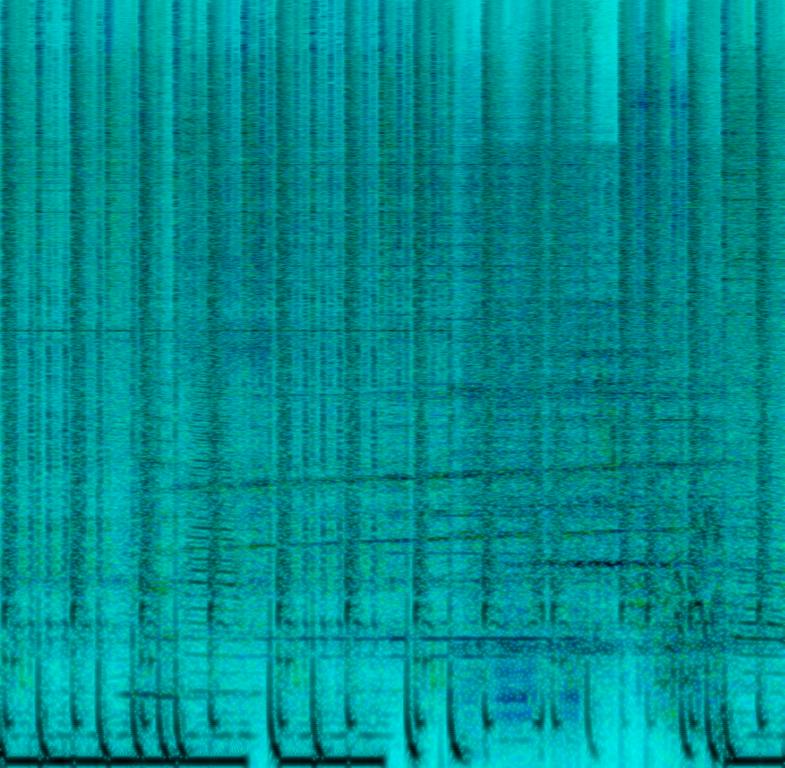
This is a drum & bass music piece. There is a very fast-tempo, high energy electronic drum beat in the rhythmic background. There is a strong and fuzzy bass sound playing a loud bass line while a synth can be heard adding texture. The piece is upbeat and has an aggressive atmosphere. This music is perfect for nightclubs and DJ sets. It could also work well in the soundtrack of a car racing video game.